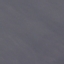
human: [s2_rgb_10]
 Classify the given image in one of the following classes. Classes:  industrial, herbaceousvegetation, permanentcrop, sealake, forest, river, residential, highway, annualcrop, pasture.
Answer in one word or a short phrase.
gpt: SeaLake